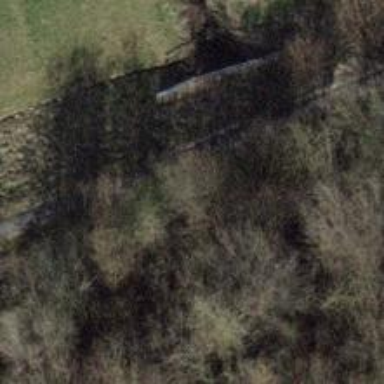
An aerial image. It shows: There is tunnel passing over ditch.